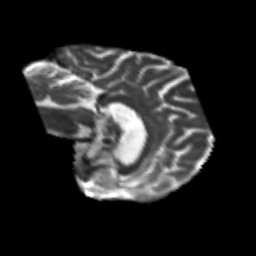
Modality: T2w
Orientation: sagittal
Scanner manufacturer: siemens
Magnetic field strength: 3 T
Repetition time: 6.8 s
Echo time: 0.093 s